Question: This is primarily a visual design question.
I'm trying to create a drop-down option menu similar to the mac menu in css, something like these:

You can see a simplified version of what I currently have accomplished <URL>.
I've made the main drop down transparent and removed the arrow (to be re-added in '#rightTab' with css triangles):
'''
background: transparent;
background-image: none;
-webkit-appearance: none;
'''
and now I'm trying to create a gradient that looks similar to the "glint" on the mac drop-downs. I'm using <URL>. However, my initial assumption that this effect could be created with a fade-in/fade-out of an off-white silver was wrong. It looks very flat and dull.
So any ideas on how to create an effect similar to the macs?
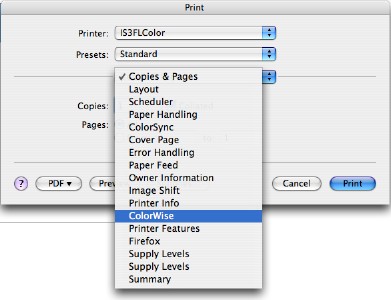
Answer: This is what I just came up with, but when I went to copy, I noticed they have an "Upload Image" option. Try to upload an image of the gradient that you wish to copy.
'''
background: #ffffff; /* Old browsers */
background: -moz-linear-gradient(top, #ffffff 0%, #e9e9e9 49%, #e0e0e0 51%, #ededed 52%, #f0f0f0 95%, #ffffff 100%); /* FF3.6+ */
background: -webkit-gradient(linear, left top, left bottom, color-stop(0%,#ffffff), color-stop(49%,#e9e9e9), color-stop(51%,#e0e0e0), color-stop(52%,#ededed), color-stop(95%,#f0f0f0), color-stop(100%,#ffffff)); /* Chrome,Safari4+ */
background: -webkit-linear-gradient(top, #ffffff 0%,#e9e9e9 49%,#e0e0e0 51%,#ededed 52%,#f0f0f0 95%,#ffffff 100%); /* Chrome10+,Safari5.1+ */
background: -o-linear-gradient(top, #ffffff 0%,#e9e9e9 49%,#e0e0e0 51%,#ededed 52%,#f0f0f0 95%,#ffffff 100%); /* Opera 11.10+ */
background: -ms-linear-gradient(top, #ffffff 0%,#e9e9e9 49%,#e0e0e0 51%,#ededed 52%,#f0f0f0 95%,#ffffff 100%); /* IE10+ */
background: linear-gradient(to bottom, #ffffff 0%,#e9e9e9 49%,#e0e0e0 51%,#ededed 52%,#f0f0f0 95%,#ffffff 100%); /* W3C */
filter: progid:DXImageTransform.Microsoft.gradient( startColorstr='#ffffff', endColorstr='#ffffff',GradientType=0 ); /* IE6-9 */
'''
I would offer more assistance, but it's time for me to clock out and go home!
I also only concentrated on the gradient, you will still have some 'border' and 'box-shadow' work to do.